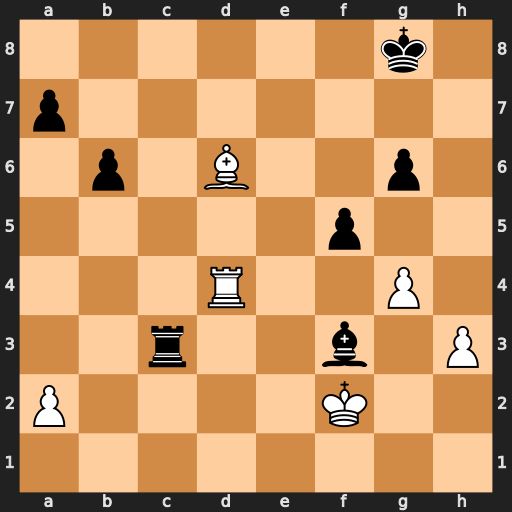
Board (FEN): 6k1/p7/1p1B2p1/5p2/3R2P1/2r2b1P/P4K2/8
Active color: w
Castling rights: -
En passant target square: -
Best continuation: Bb4 Rc2+ Kxf3